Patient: sex M, age 55
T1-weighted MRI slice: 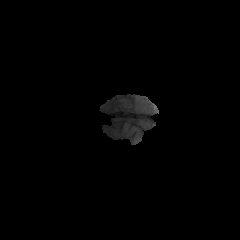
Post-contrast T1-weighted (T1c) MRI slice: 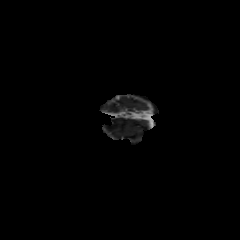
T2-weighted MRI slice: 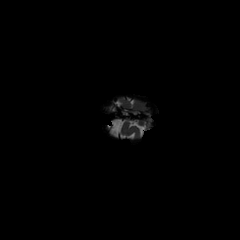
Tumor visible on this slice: no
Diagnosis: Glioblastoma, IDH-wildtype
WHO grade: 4